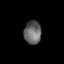
Tissue: prostate
Cell type: Fibroblasts
Senescence score: 0.8631
Nuclear area (px): 397
Mean DAPI intensity: 99.63